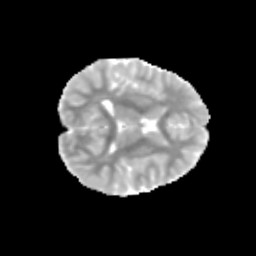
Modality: MD
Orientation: axial
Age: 11
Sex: female
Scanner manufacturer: siemens
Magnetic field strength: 3 T
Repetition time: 3.8 s
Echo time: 0.07 s